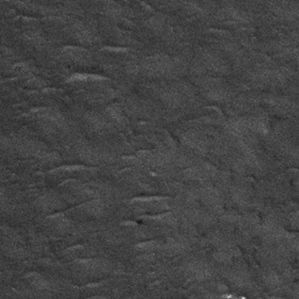
Label: frost